Question: I want a common filter for all columns in aspxgridview-dev express in asp.net c# like winform app. Is this possible? If yes then by which way?
Recently I have filter for each column

But I don't want like this.
Thanks in advance..
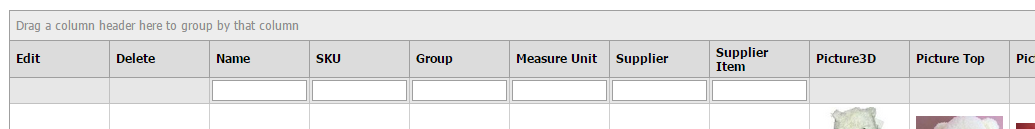
Answer: I found that this is possible in dev express 14.2 version by '<SettingsSearchPanel Visible="true" />'. Hope this will be helpful to others.